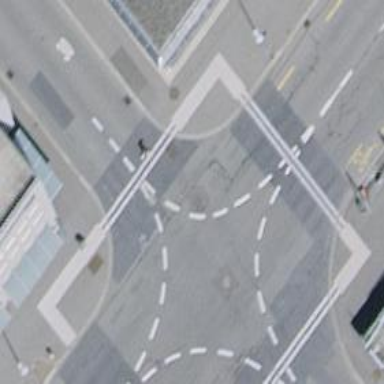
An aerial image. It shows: Asphalt footpath with unmarked crossing.